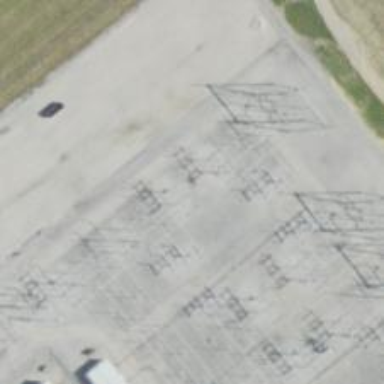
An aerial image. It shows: Switch for power supply.